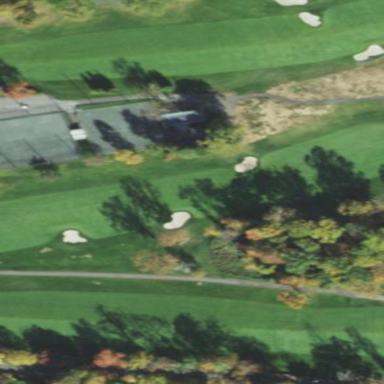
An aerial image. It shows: Grassy area designated as golf fairway.